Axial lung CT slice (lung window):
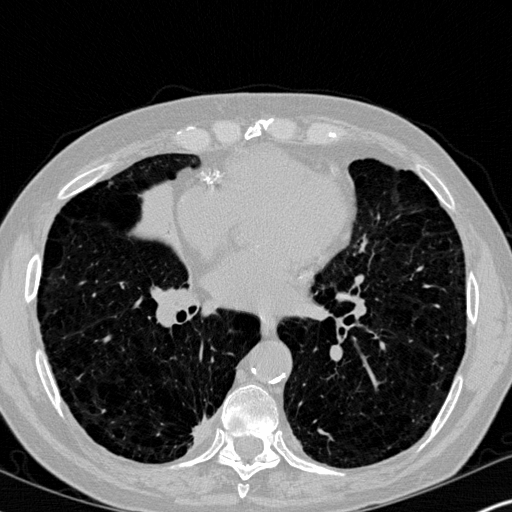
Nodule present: no